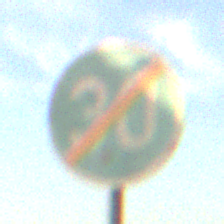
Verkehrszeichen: EndeMindestgeschwindigkeit
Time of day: SunriseSunset
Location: Outdoor (Nature)
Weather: PartlyCloudy
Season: NotSpecified
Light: Natural